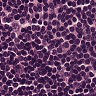
Metastatic tissue present: no